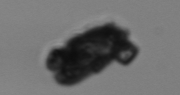
Label: Delphineis